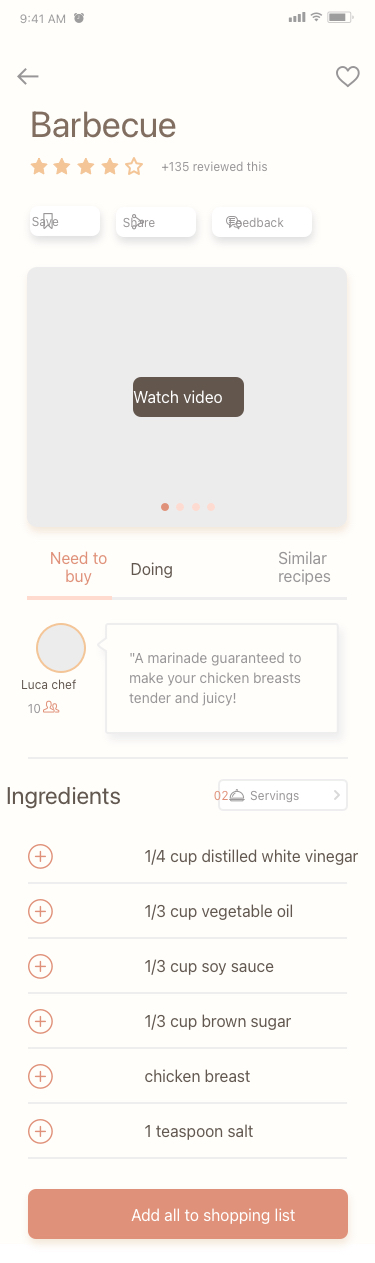
Text in this UI design:
Barbecue
Need to buy
Similar recipes
"A marinade guaranteed to make your chicken breasts tender and juicy!